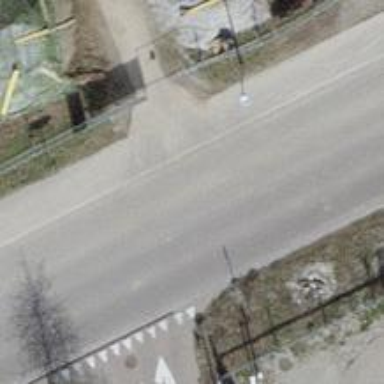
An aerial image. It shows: Zebra crossing on the road.